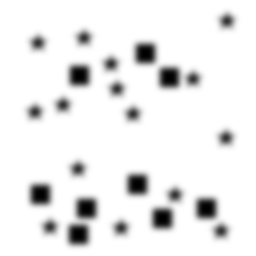
Squares: 9
Triangles: 0
Stars: 15
Total shapes: 24